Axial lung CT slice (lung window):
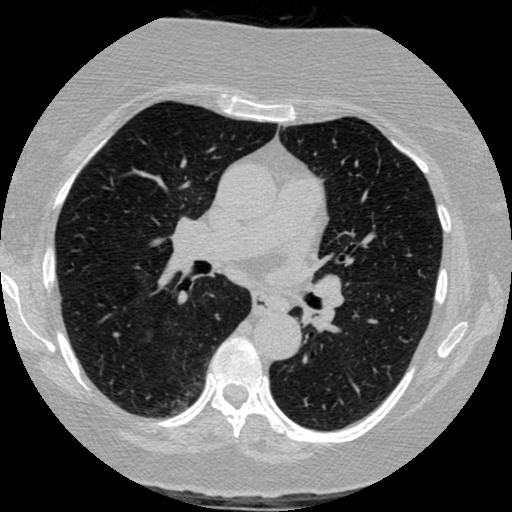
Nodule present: no